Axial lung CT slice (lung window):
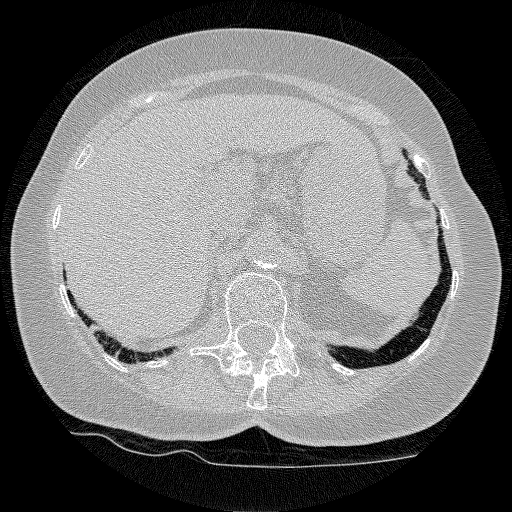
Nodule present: no